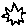
Label: star